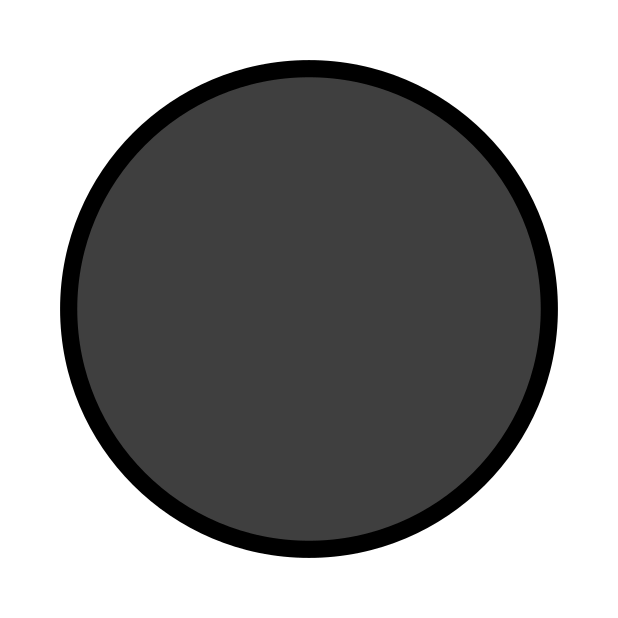
black circle